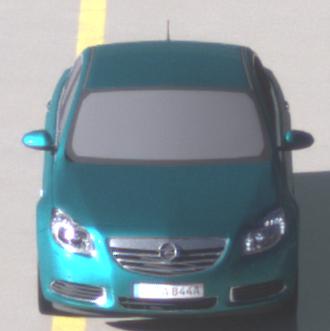
Make: Opel
Model: Insignia 1.6
Detailed model: Insignia (A) Notch Back
Model produced from: 2008/11
Model produced until: 2008/12
Doors: 4
Color: blue
Road condition: wet road
Daytime: morning or afternoon
Contrast: high contrast